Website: macys
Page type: delivery-shipping
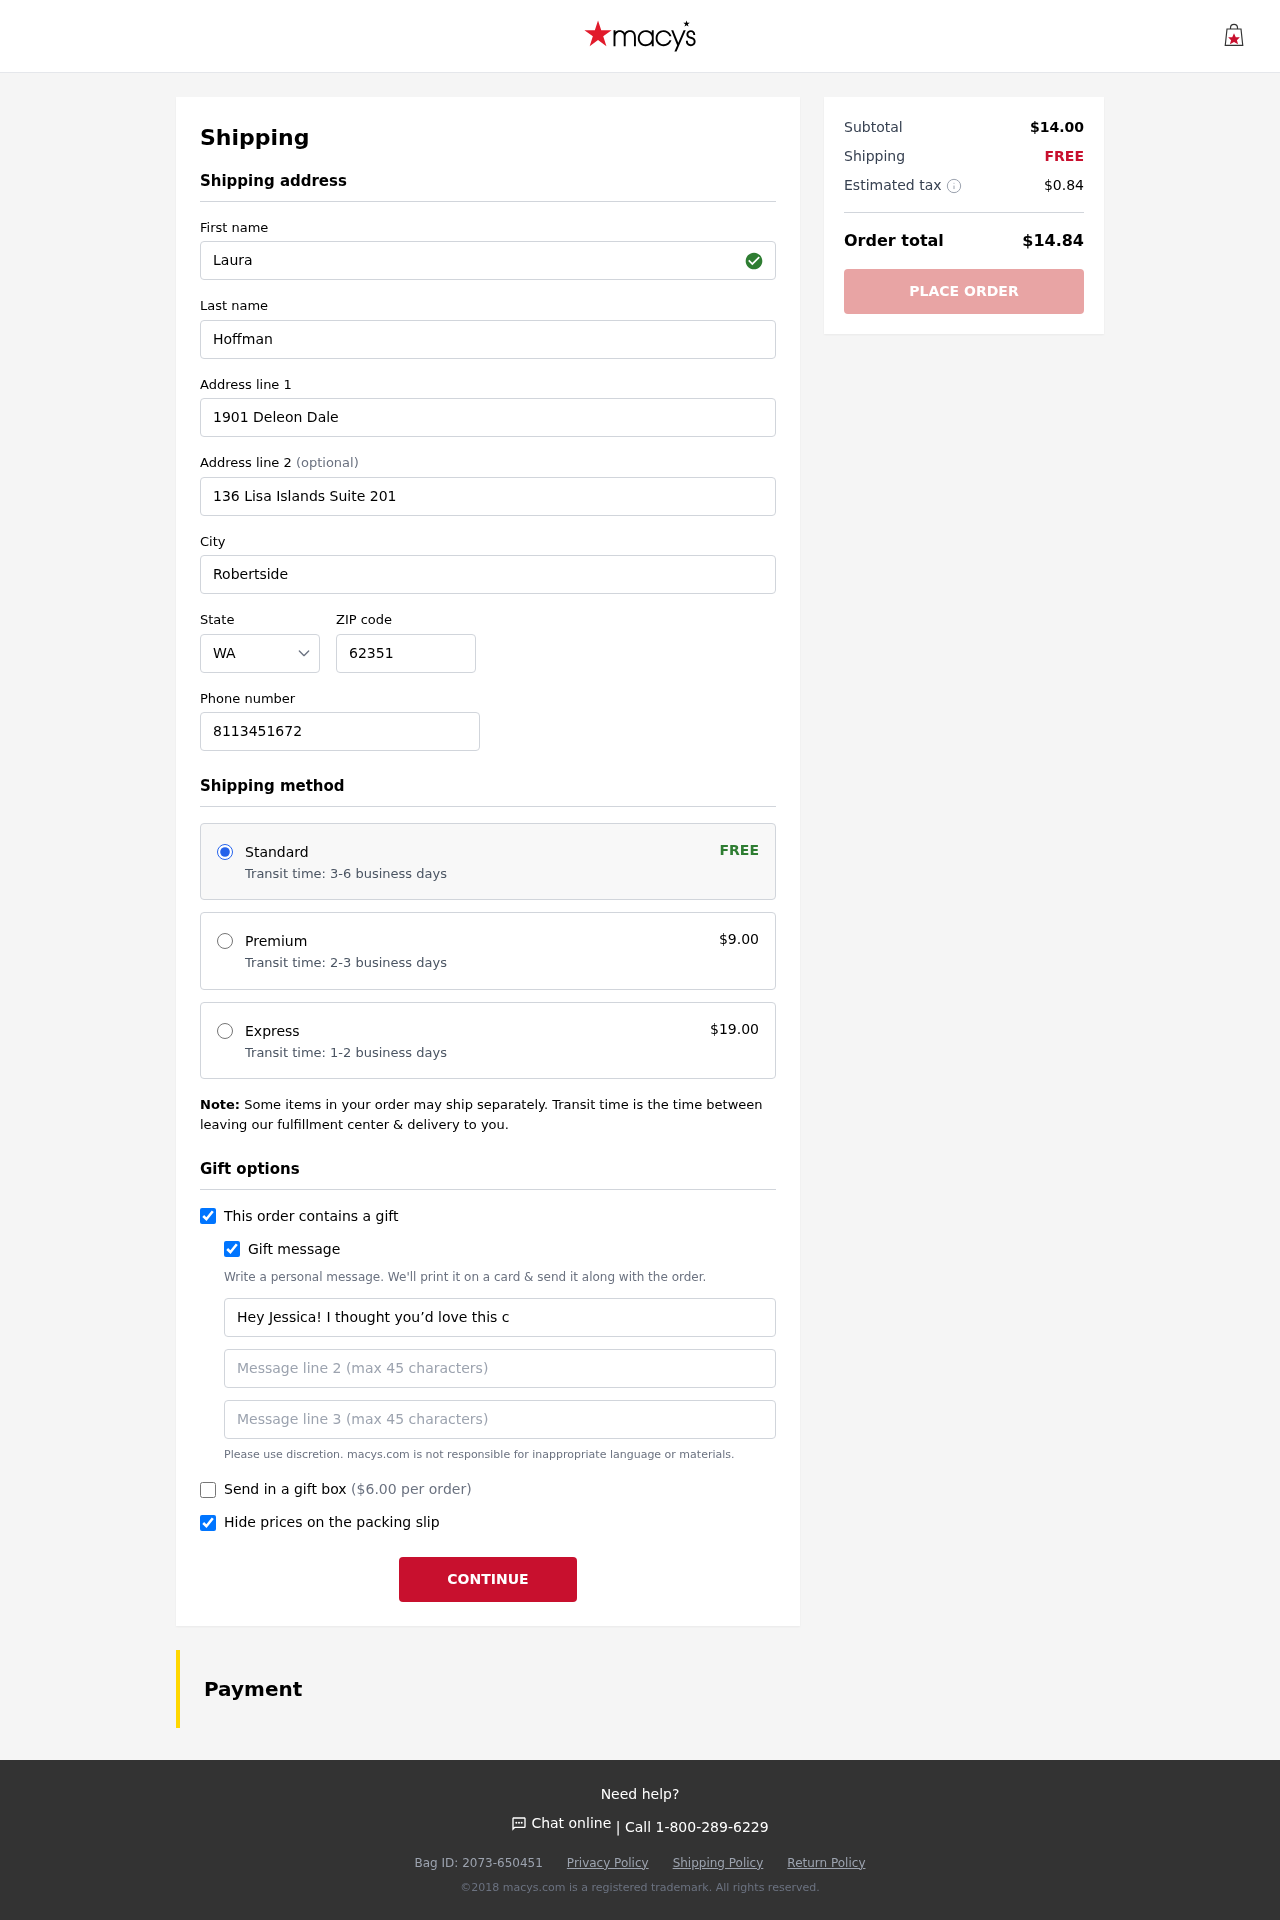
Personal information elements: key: PII_STATE_ABBR
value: WA
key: PII_FIRSTNAME
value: Laura
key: PII_LASTNAME
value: Hoffman
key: PII_STREET
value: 1901 Deleon Dale
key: PII_STREET2
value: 136 Lisa Islands Suite 201
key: PII_CITY
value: Robertside
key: PII_POSTCODE
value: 62351
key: PII_PHONE
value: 8113451672
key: PII_GIFT_MESSAGE
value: Hey Jessica! I thought you’d love this cool neck gaiter to rock during your outdoor adventures—it’s perfect for those sunny days ahead. Hope you enjoy it!  Laura
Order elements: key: ORDER_SHIPPING_STANDARD
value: Transit time: 3-6 business days
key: ORDER_SHIPPING_COST
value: FREE
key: ORDER_SHIPPING_PREMIUM
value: Transit time: 2-3 business days
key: ORDER_SHIPPING_PREMIUM_PRICE
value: $9.00
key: ORDER_SHIPPING_EXPRESS
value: Transit time: 1-2 business days
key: ORDER_SHIPPING_EXPRESS_PRICE
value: $19.00
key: ORDER_GIFT_BOX_PRICE
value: ($6.00 per order)
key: ORDER_SUBTOTAL
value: $14.00
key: ORDER_SHIPPING_COST2
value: FREE
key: ORDER_TAX
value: $0.84
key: ORDER_TOTAL
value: $14.84